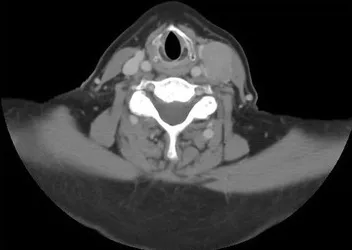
Computed tomography (transverse plane) revealing 2.8 x 1.7 cm mass in patient's left lateral neck.
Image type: radiology (ct)